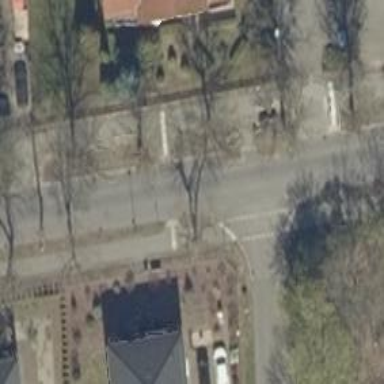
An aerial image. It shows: Unmarked crossing on footway.